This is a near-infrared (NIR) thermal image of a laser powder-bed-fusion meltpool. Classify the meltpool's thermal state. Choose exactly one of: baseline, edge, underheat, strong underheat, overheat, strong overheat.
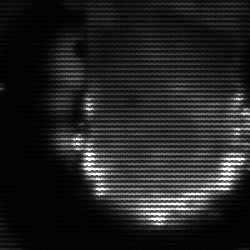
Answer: baseline